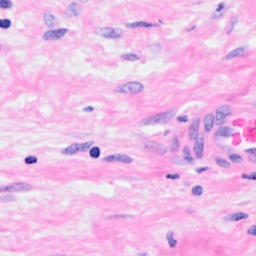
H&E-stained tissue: Breast